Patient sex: M
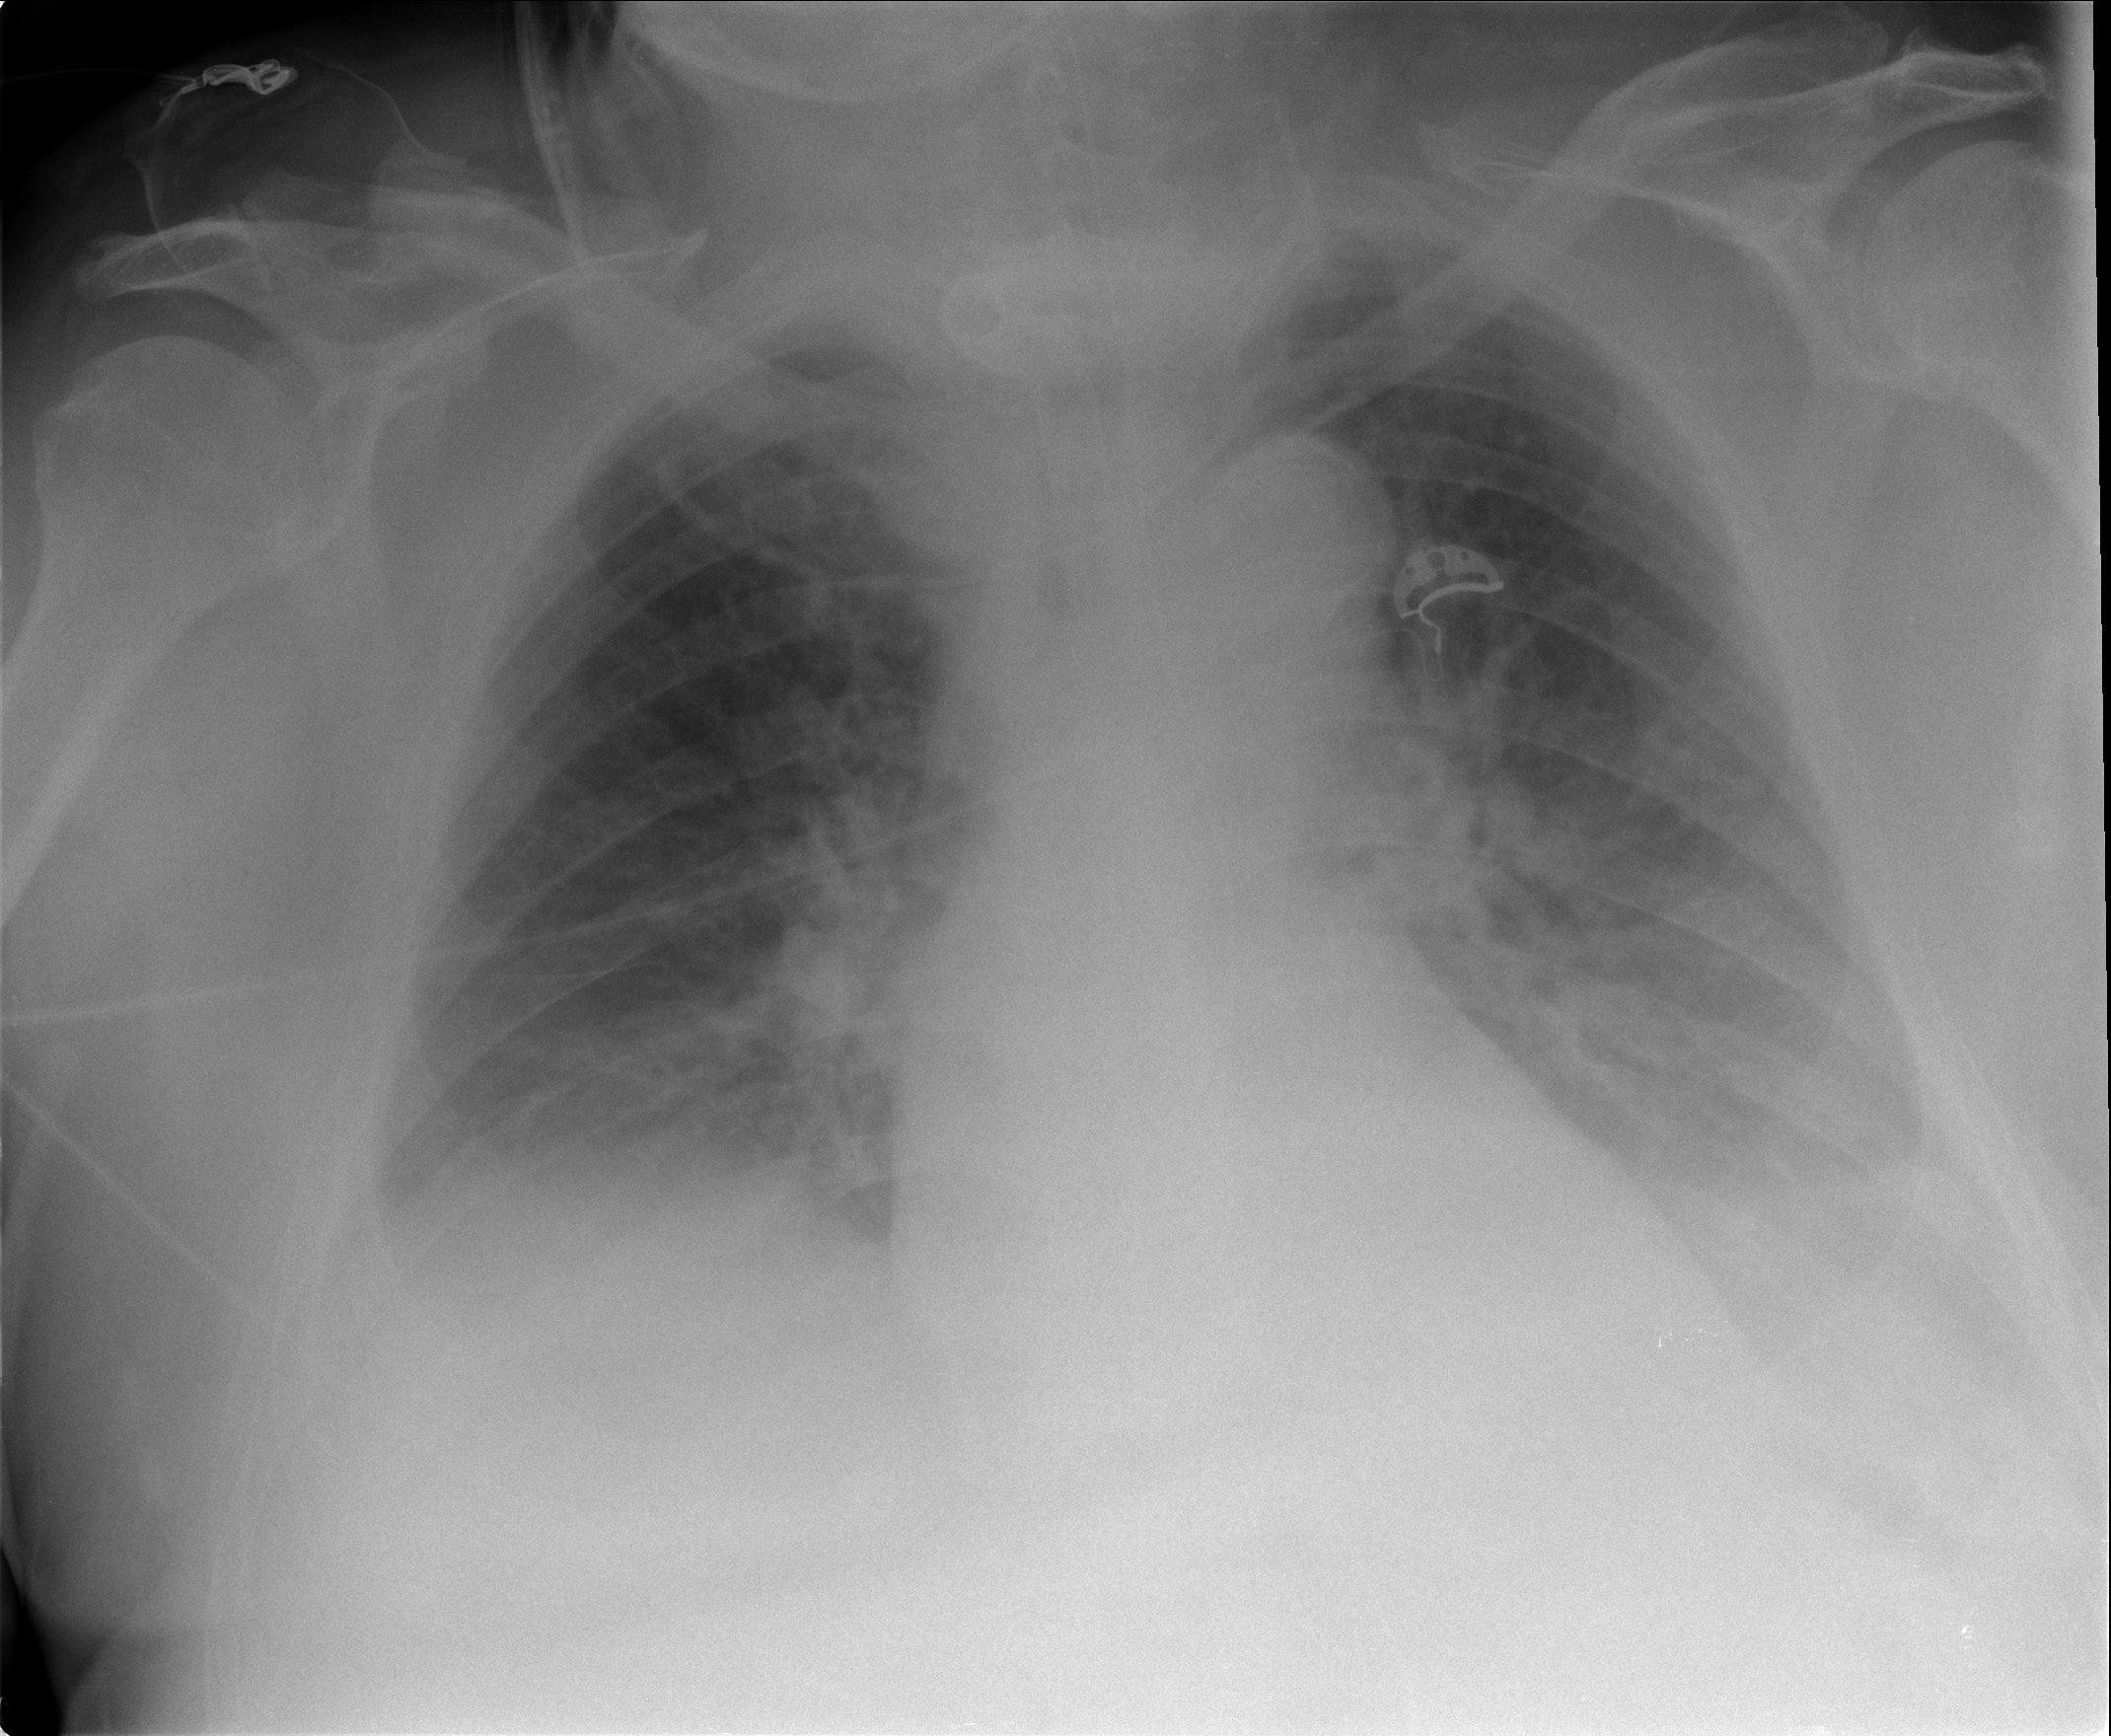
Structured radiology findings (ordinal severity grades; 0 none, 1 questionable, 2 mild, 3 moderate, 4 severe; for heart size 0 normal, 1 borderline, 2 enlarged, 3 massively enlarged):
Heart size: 0
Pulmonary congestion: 2
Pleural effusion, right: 2
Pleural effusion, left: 2
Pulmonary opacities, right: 0
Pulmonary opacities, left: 2
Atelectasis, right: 0
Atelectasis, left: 2